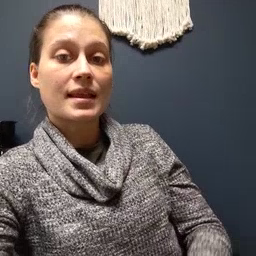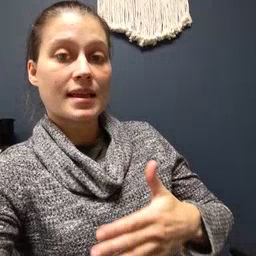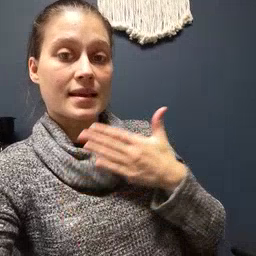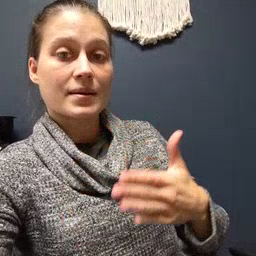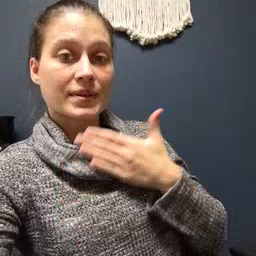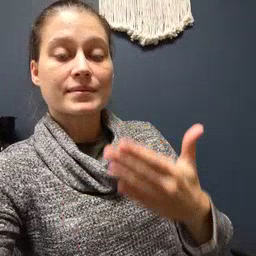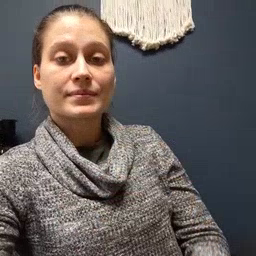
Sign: happy